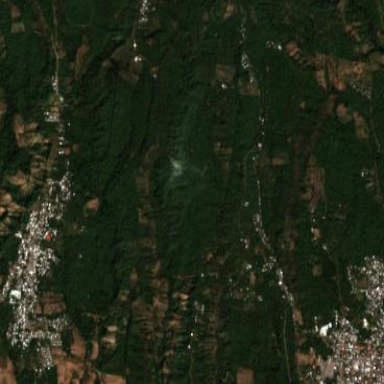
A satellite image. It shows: Forested area used for growing coffee crops.